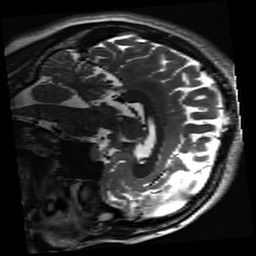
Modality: inplaneT2
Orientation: sagittal